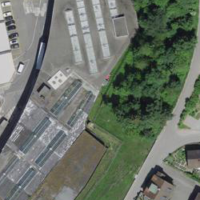
EUNIS habitat code: 54
Species observed at this site:
Urtica dioica